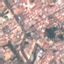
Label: Residential